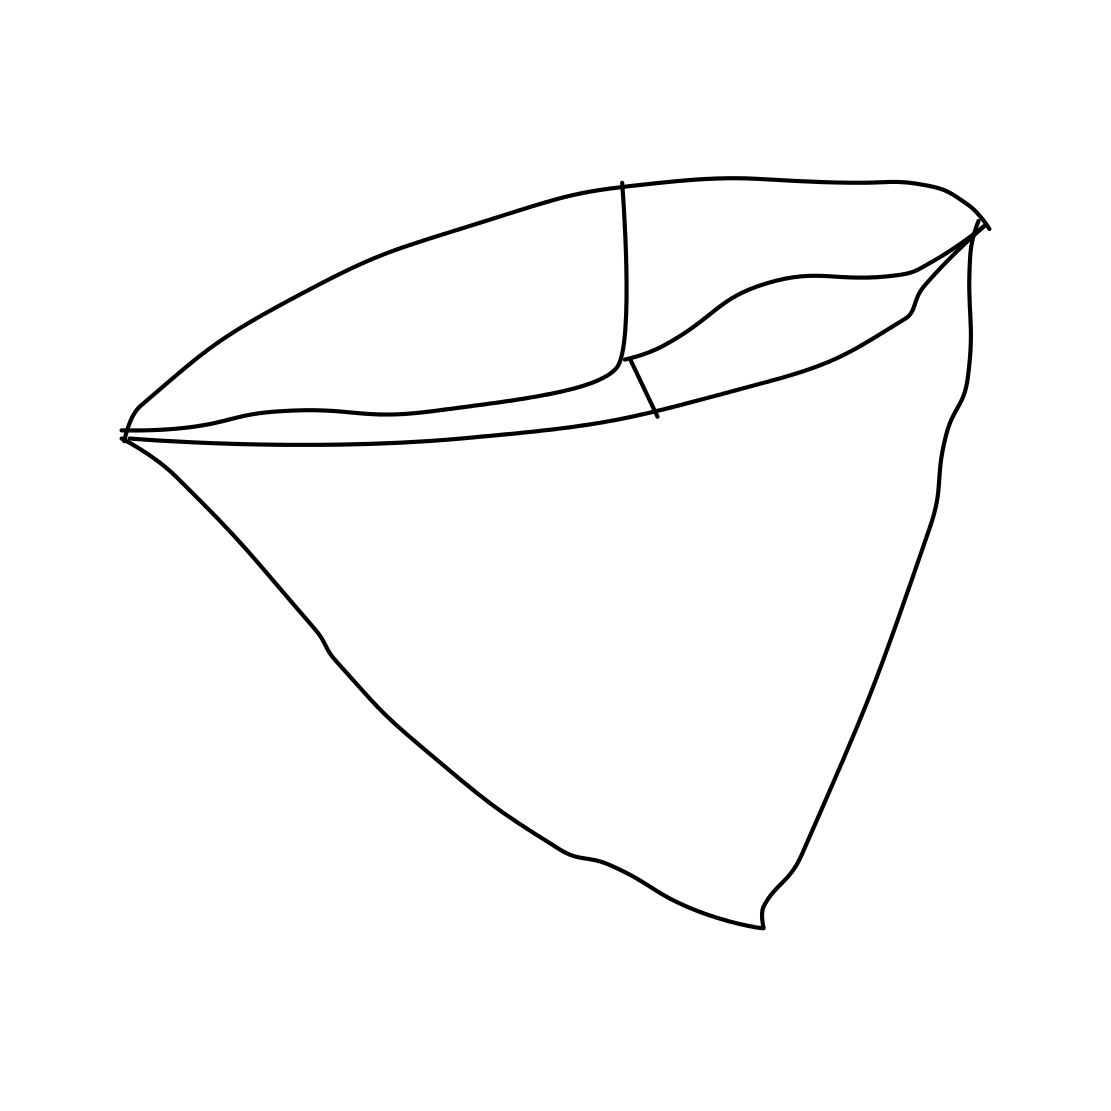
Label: diamond